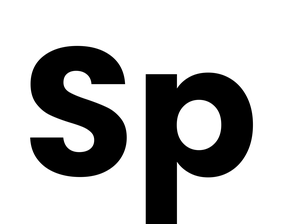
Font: Poppins-Bold